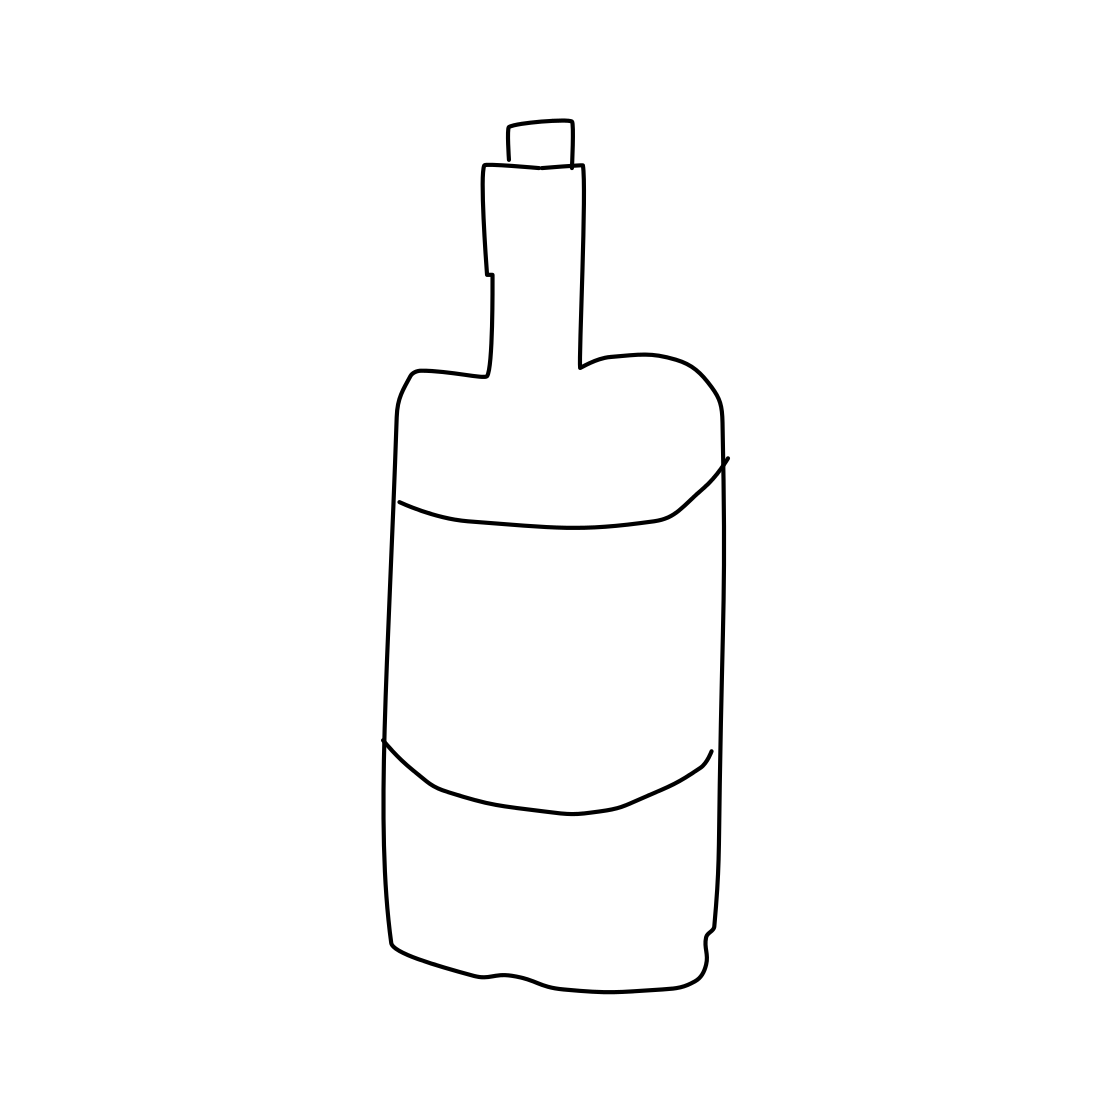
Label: wine-bottle